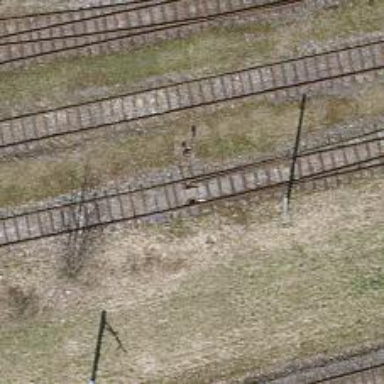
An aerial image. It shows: Railway switch.